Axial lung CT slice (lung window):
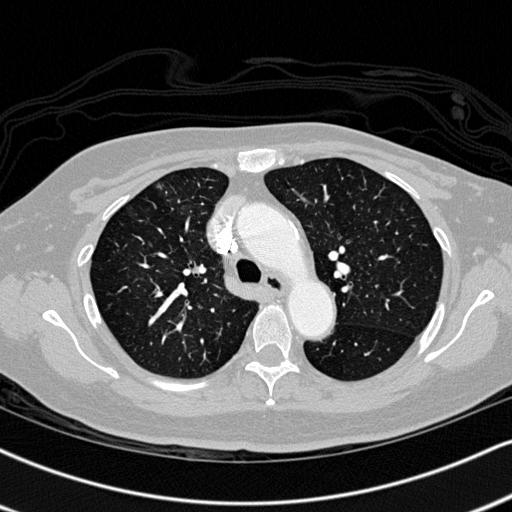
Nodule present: no